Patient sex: M
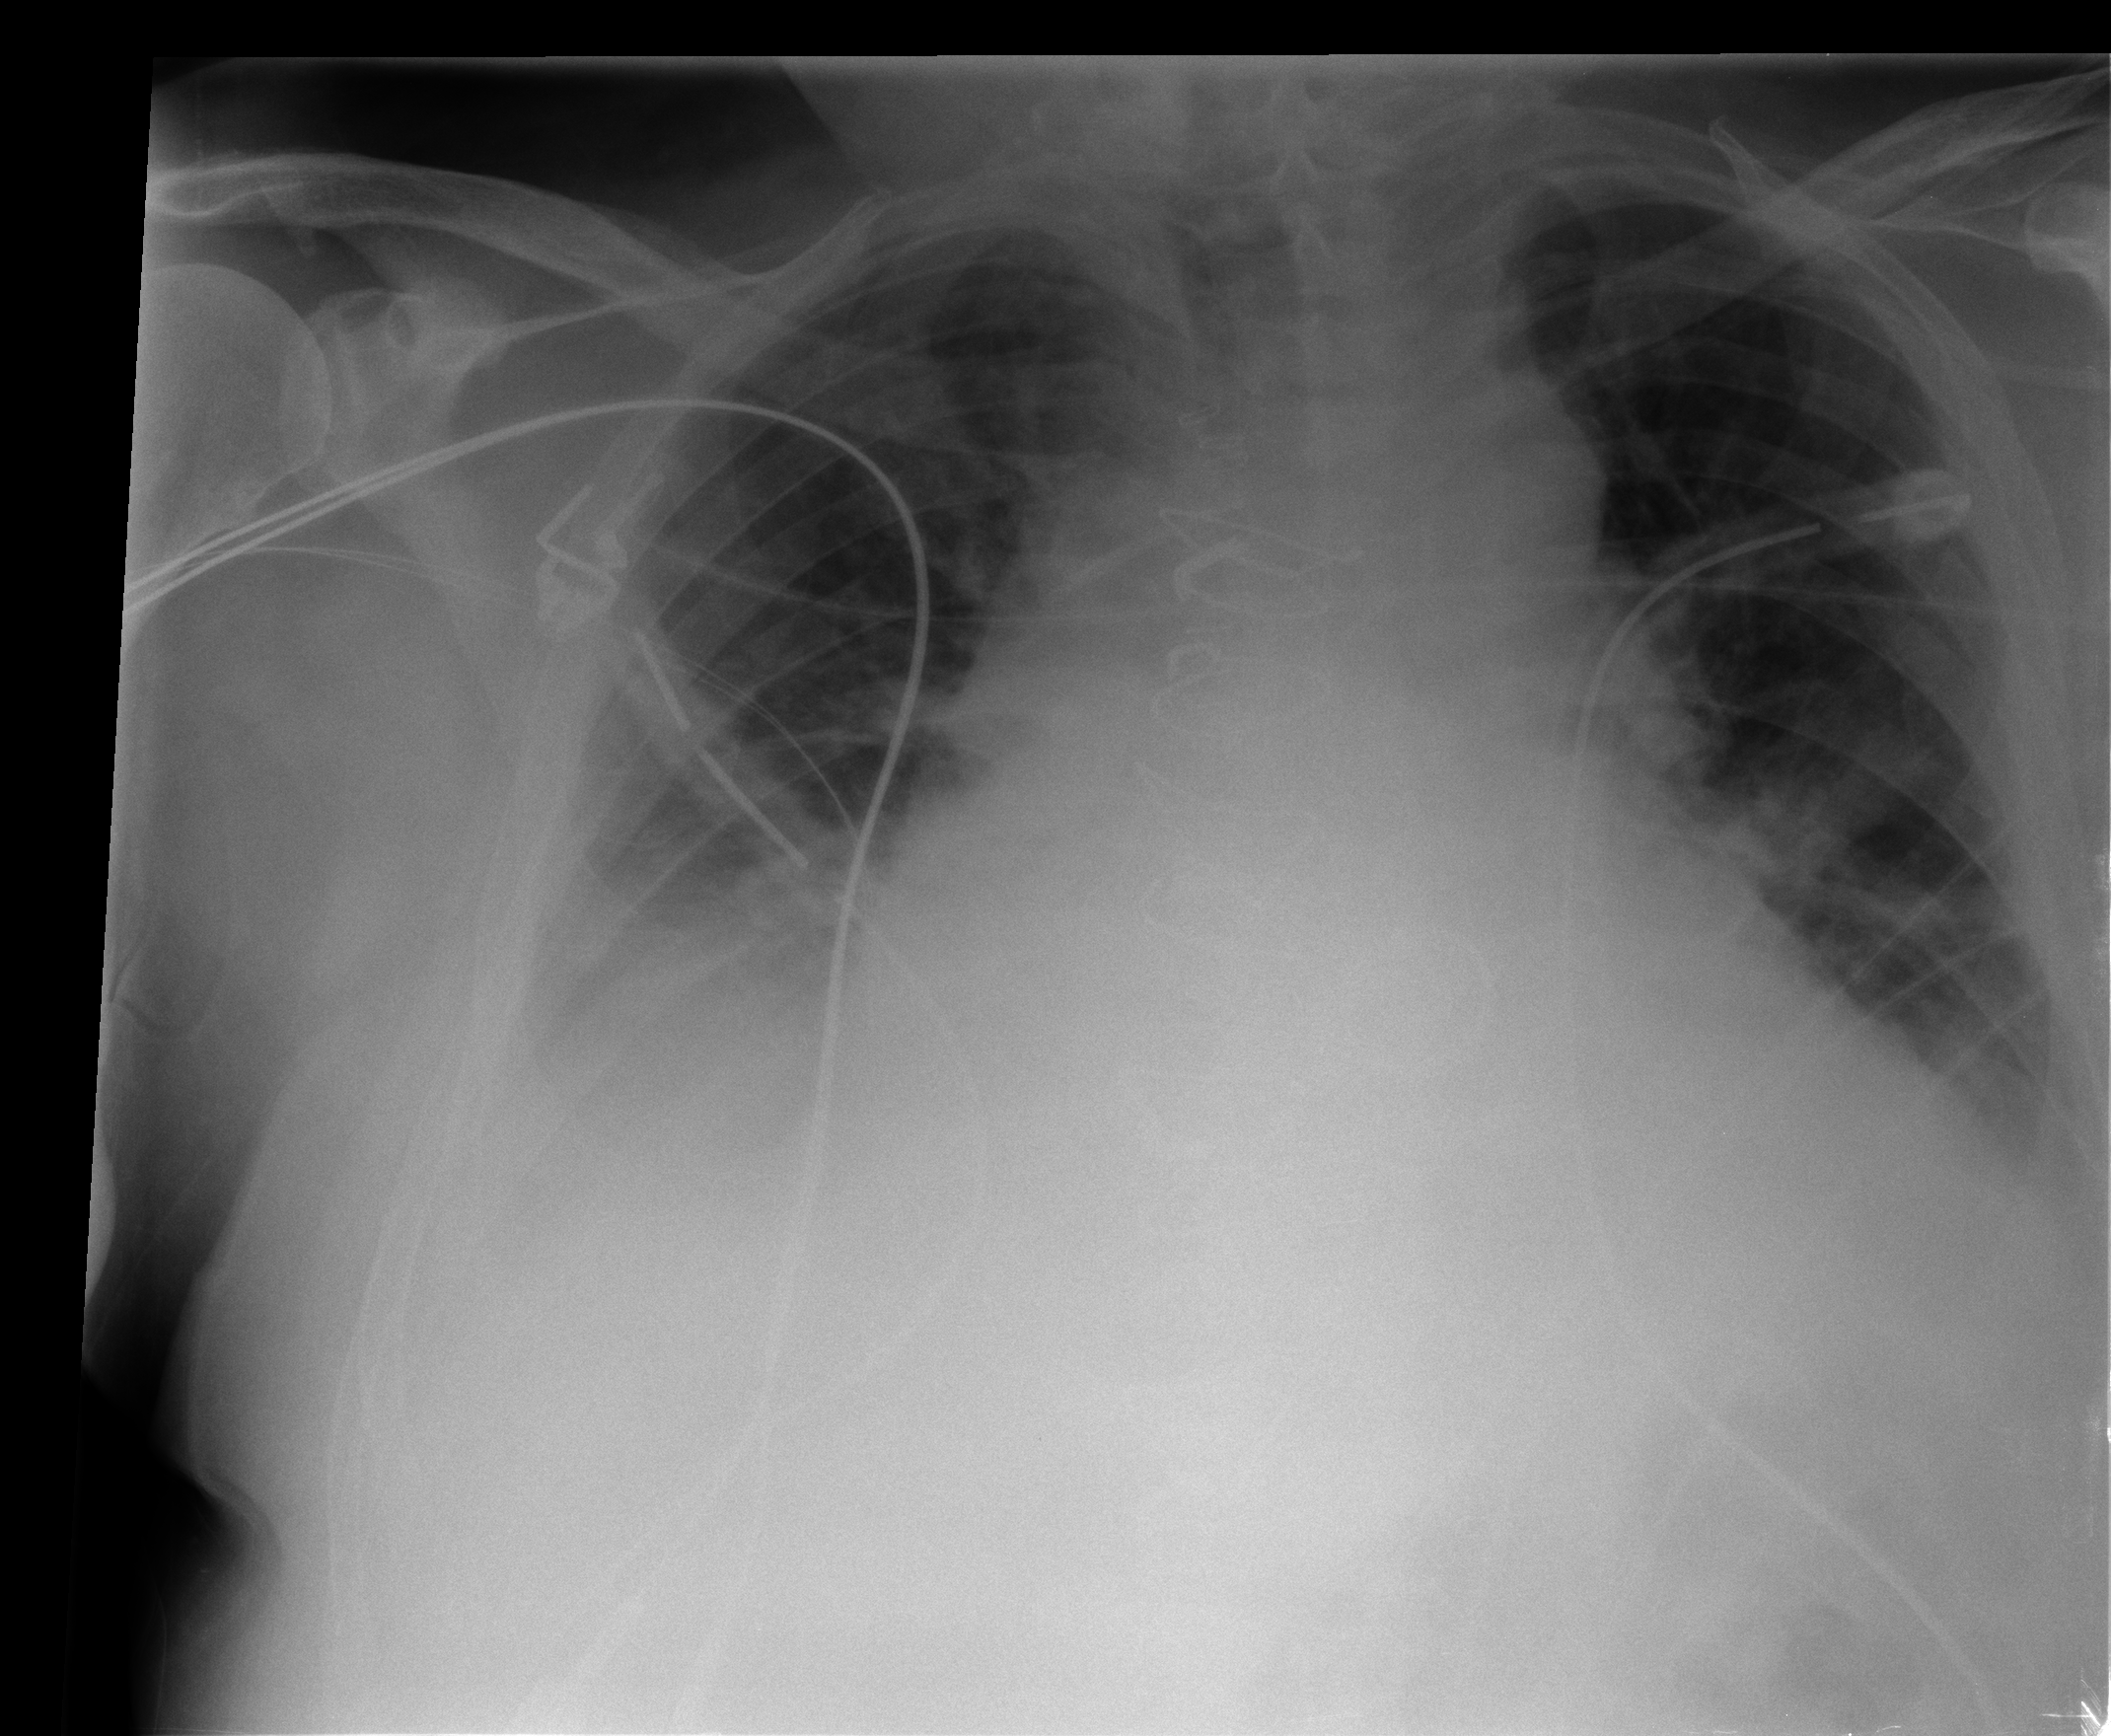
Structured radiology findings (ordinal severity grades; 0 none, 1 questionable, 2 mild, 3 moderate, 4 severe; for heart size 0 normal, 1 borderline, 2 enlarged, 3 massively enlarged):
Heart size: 3
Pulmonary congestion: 2
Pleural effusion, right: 3
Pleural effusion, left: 2
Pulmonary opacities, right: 0
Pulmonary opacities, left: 0
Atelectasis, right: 2
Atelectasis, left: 2